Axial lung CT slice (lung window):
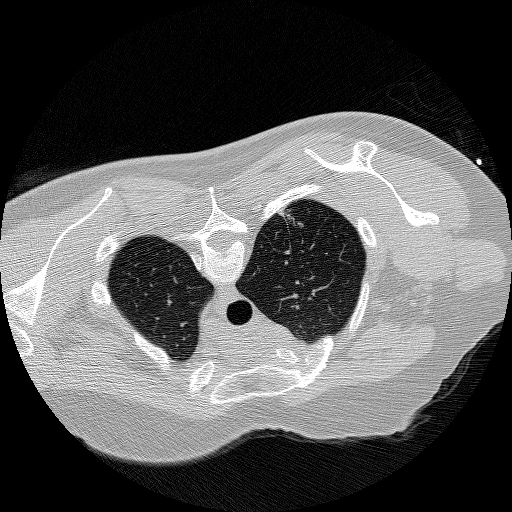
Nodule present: yes
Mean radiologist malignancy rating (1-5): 5